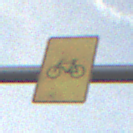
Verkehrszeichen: RadverkehrOhnePfeilsymbol
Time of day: SunriseSunset
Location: Outdoor (Nature)
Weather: PartlyCloudy
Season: NotSpecified
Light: Natural